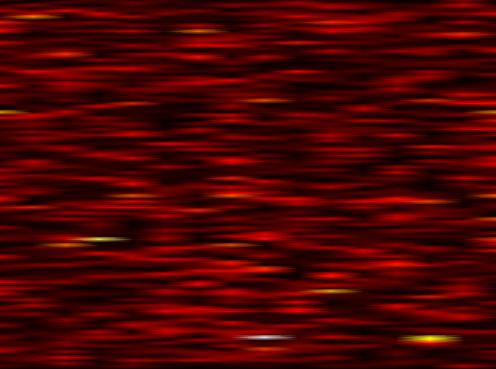
Label: FBMC